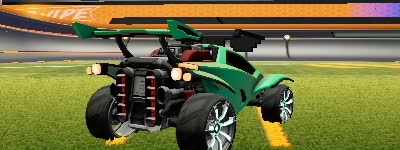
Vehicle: octane